Field crop: maize
Growth stage: 2
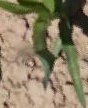
Species: maize